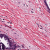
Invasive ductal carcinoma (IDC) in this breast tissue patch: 0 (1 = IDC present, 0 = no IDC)